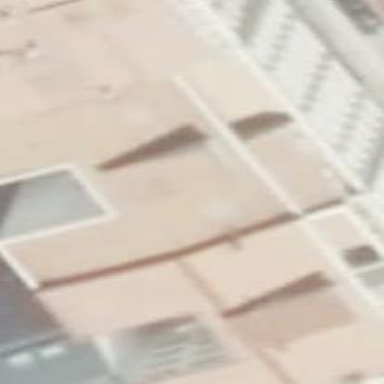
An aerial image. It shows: Part of building.